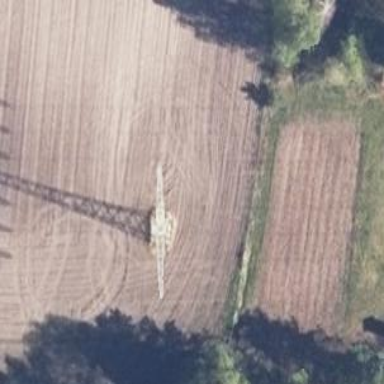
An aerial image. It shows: Power tower.